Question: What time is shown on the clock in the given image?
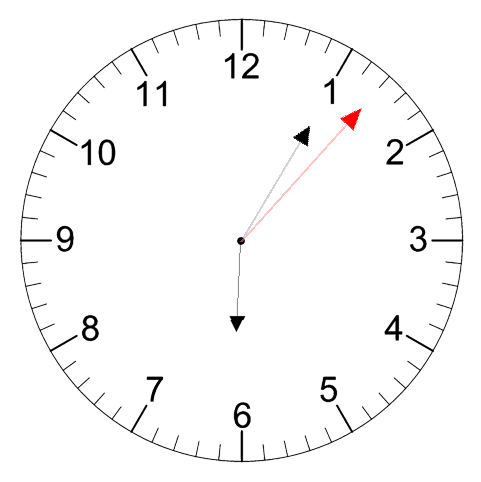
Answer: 06:05:07